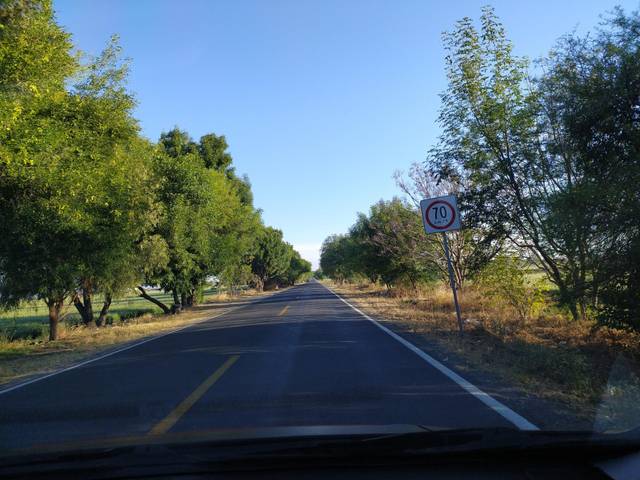
Region: Mexico
Coordinates: 20.895, -101.858